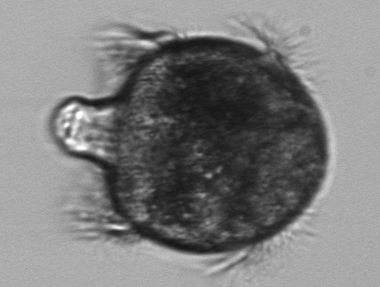
Label: Didinium